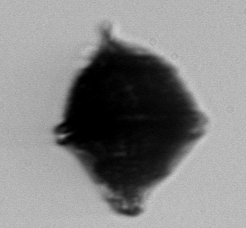
Label: Gonyaulax